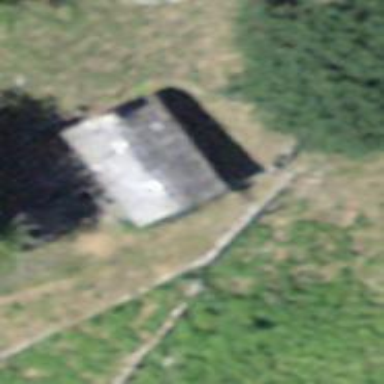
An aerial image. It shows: Cabin is depicted in the image.